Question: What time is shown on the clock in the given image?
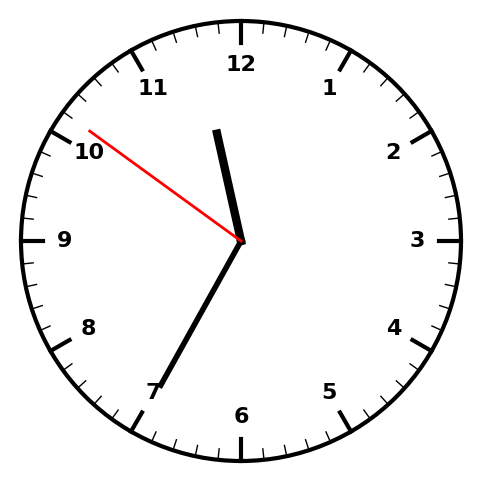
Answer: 11:34:51